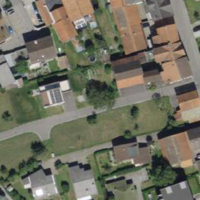
EUNIS habitat code: 54
Species observed at this site:
Daphnis nerii